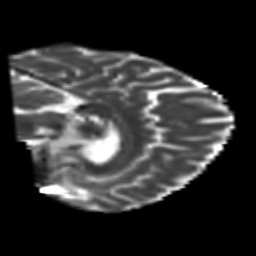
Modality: T2w
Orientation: sagittal
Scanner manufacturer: siemens
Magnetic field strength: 3 T
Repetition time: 6.8 s
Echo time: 0.093 s